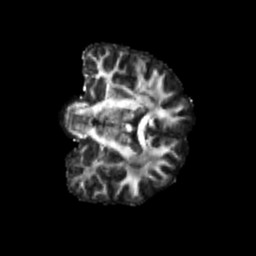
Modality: FA
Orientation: coronal
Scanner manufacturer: siemens
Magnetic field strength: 3 T
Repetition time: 4 s
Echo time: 0.0594 s